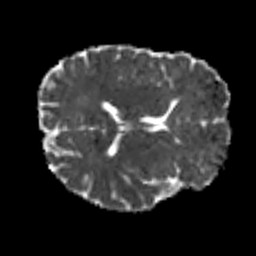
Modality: MD
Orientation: axial
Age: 26
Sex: male
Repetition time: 8.4 s
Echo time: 0.09 s